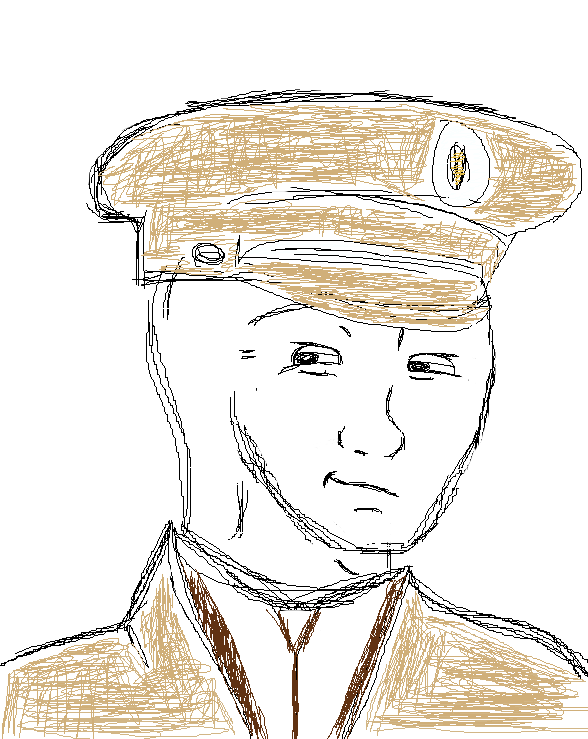
Label: 5_Smugjak